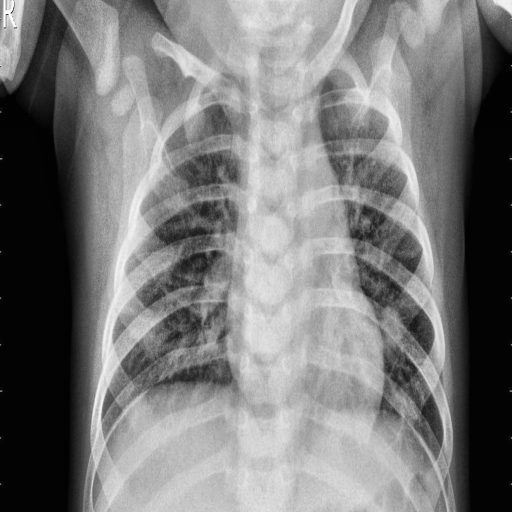
Finding: PNEUMONIA